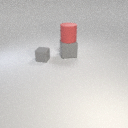
small gray rubber cube to the left of large gray rubber cube